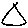
Label: triangle